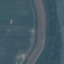
Land use / land cover: River